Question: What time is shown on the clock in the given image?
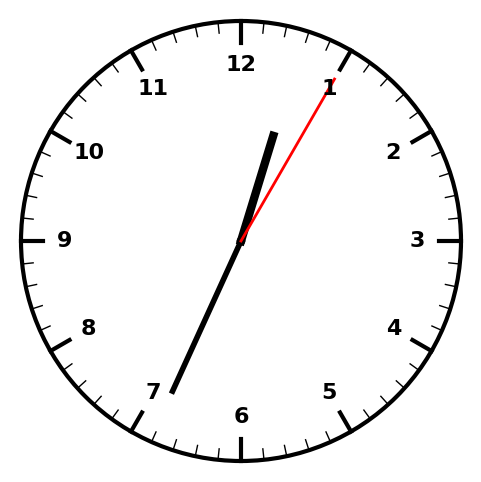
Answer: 12:34:05